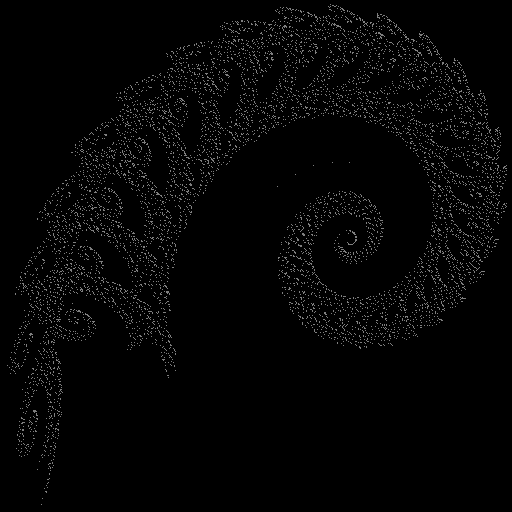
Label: octopuslegs